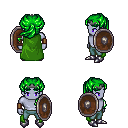
a pixel art fantasy rpg character, male body template, dark elf, purple skin, green cape, teal pants, green princess hairstyle, iron tiara, leather bracers, metal boots, shield, four views (front, back, left, right), 2x2 character sprite sheet, small pixel art, hard edges, no anti-aliasing